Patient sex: F
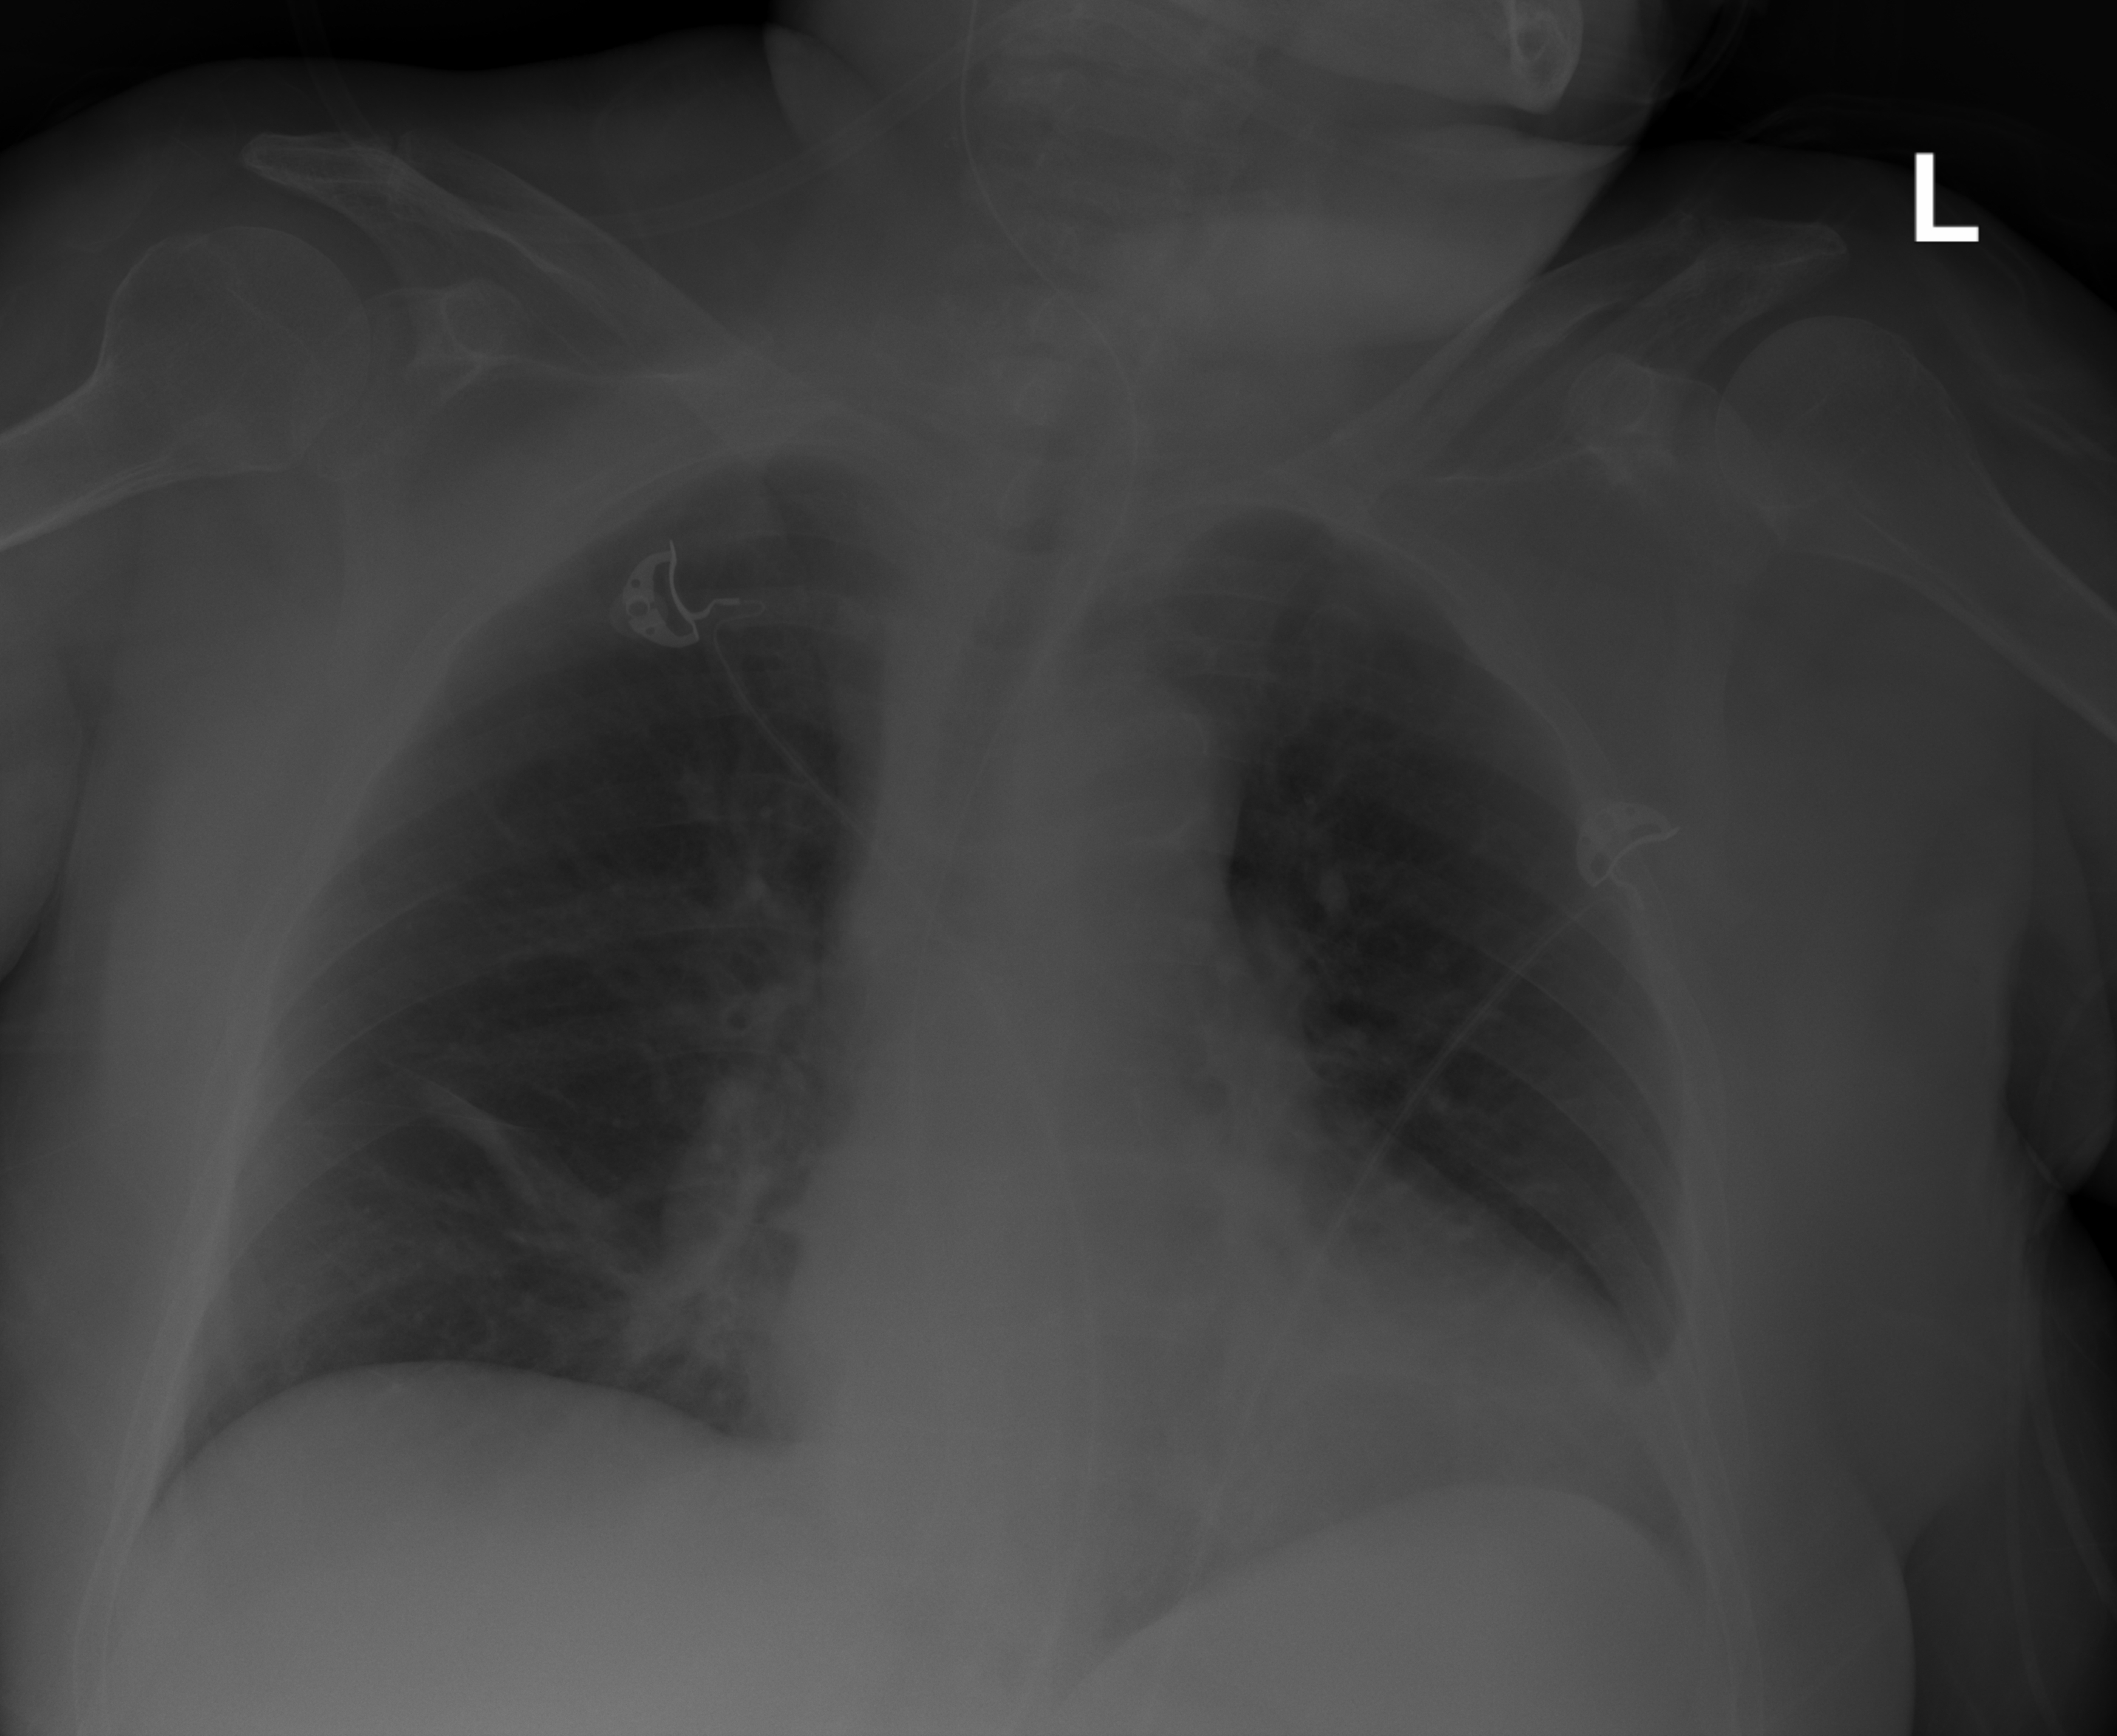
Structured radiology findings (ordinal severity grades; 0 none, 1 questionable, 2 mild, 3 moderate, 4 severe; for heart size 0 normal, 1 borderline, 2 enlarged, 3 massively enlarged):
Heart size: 2
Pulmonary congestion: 1
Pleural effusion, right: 0
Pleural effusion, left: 0
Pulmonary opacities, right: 0
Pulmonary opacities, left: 0
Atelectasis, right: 2
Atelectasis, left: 0